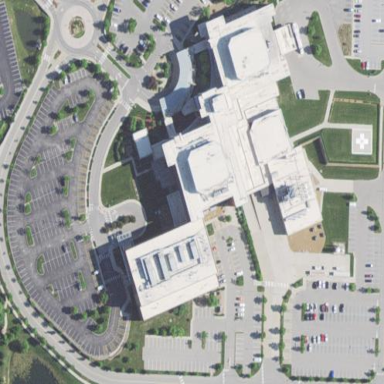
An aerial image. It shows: Hospital building.